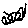
Label: star